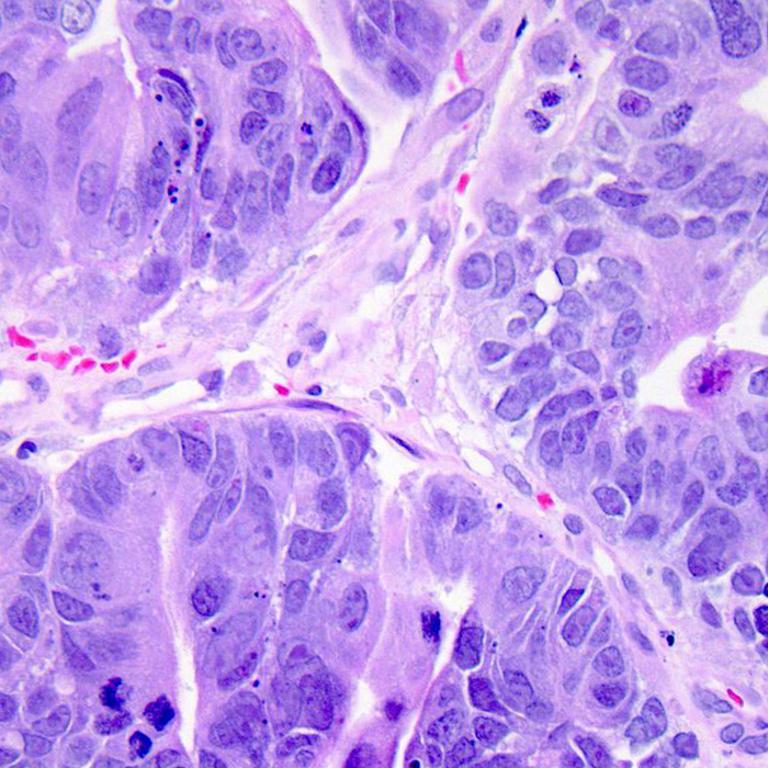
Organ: colon
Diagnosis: adenocarcinomas